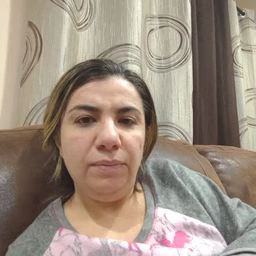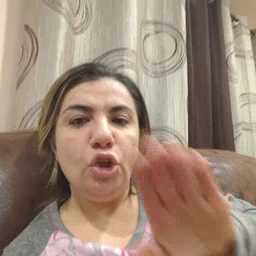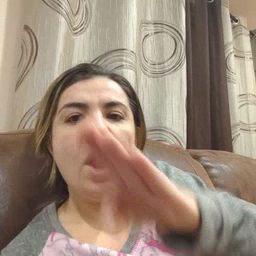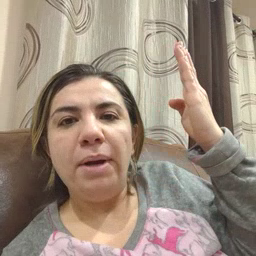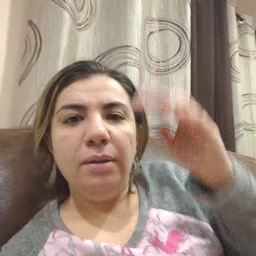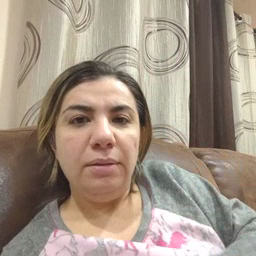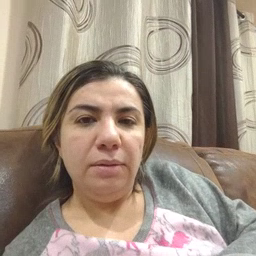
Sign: open